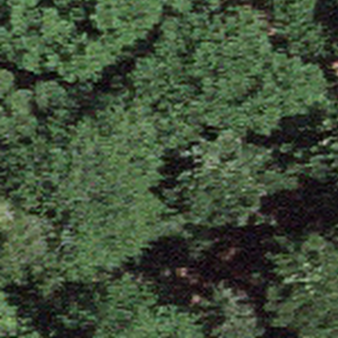
Label: other